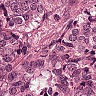
Metastatic tissue present: yes